Chest X-ray:
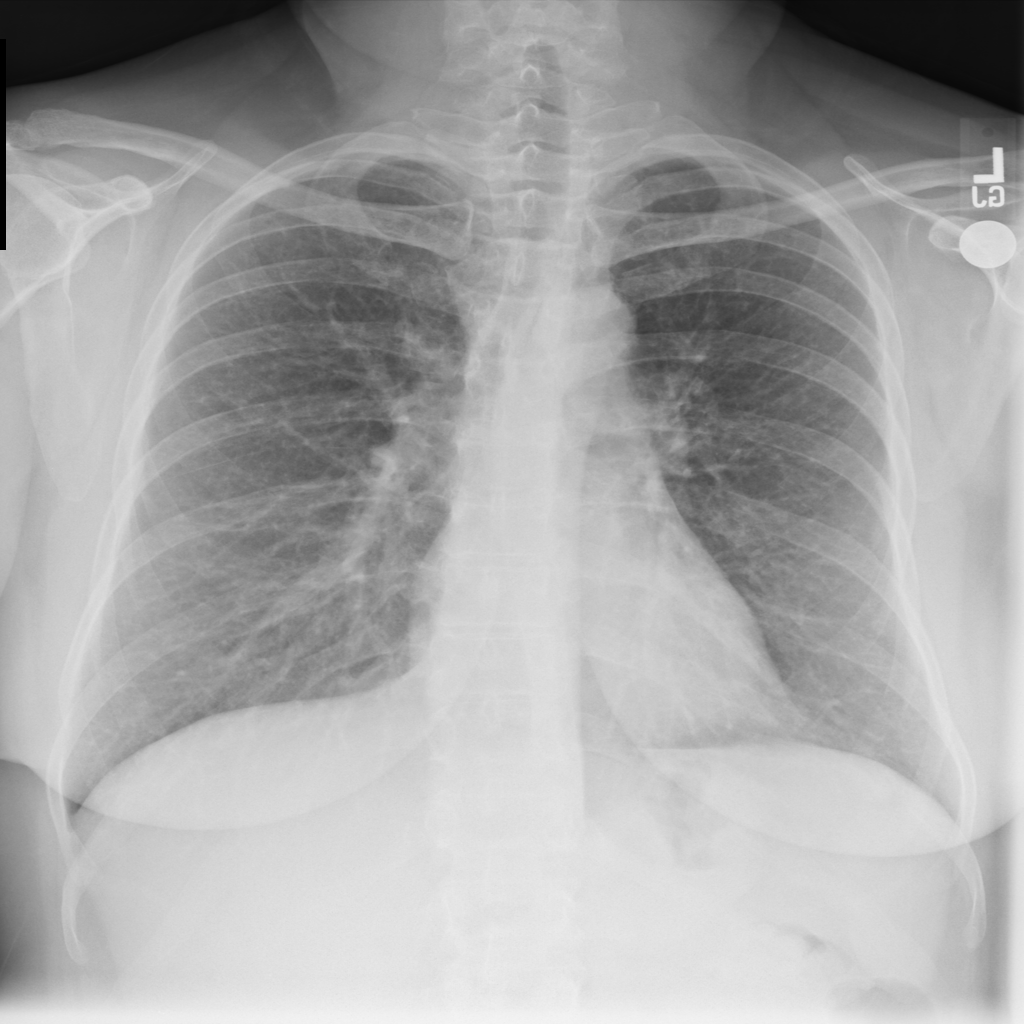
Findings: Fibrosis
No abnormal finding: no